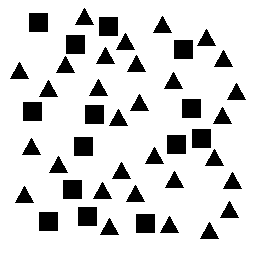
Squares: 14
Triangles: 30
Stars: 0
Total shapes: 44